Interaction volume radius: 5 \u00c5
Interaction volume height: 20 \u00c5
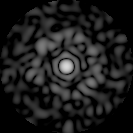
Disorder parameter: 0.8427